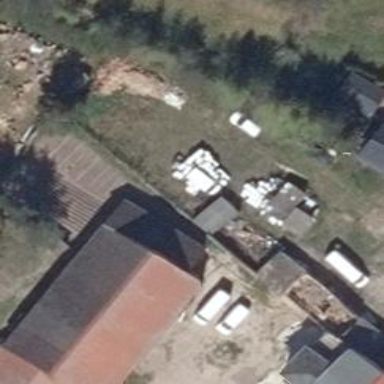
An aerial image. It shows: Rural barn.